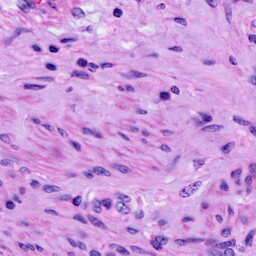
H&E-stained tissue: Cervix